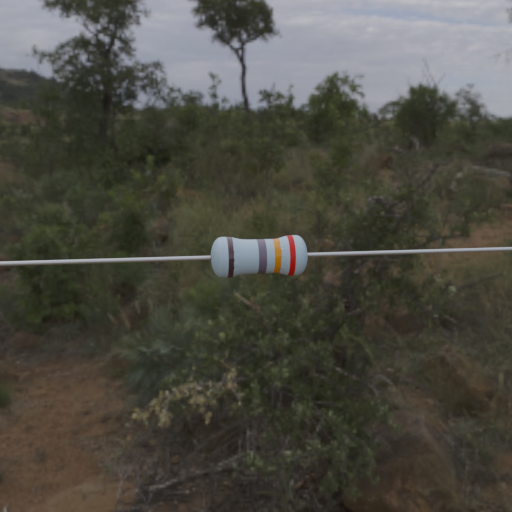
Resistor colour bands (in order): brown, gray, orange, red